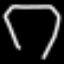
Label: diamond